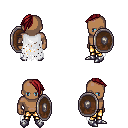
a pixel art fantasy rpg character, male body template, human, dark skin, white tattered cape, gold greaves, brunette long mohawk hairstyle, bracelets, metal boots, shield, four views (front, back, left, right), 2x2 character sprite sheet, small pixel art, hard edges, no anti-aliasing